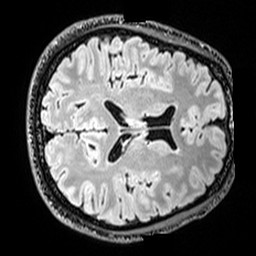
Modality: T2w
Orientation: axial
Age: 47
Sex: male
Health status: healthy
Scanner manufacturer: siemens
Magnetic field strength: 3 T
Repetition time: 5 s
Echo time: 0.397 s